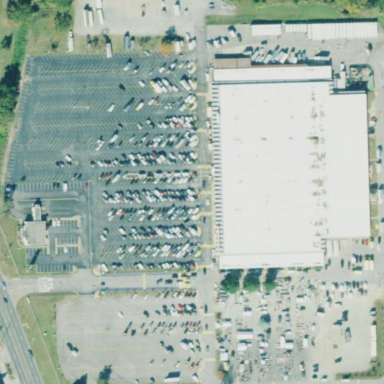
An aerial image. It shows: Parking area.